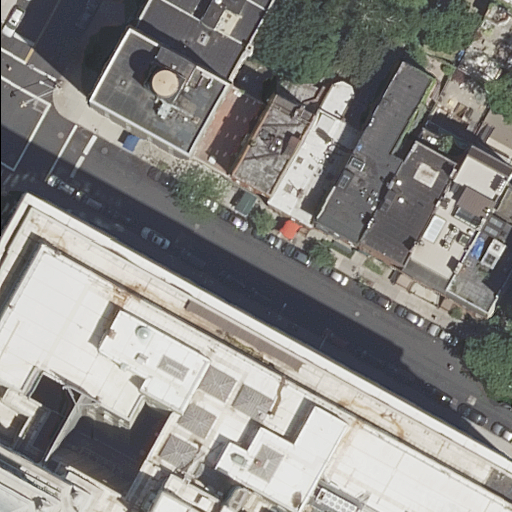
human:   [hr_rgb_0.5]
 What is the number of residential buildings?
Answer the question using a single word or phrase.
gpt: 11

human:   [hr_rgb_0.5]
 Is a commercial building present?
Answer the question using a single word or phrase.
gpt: no

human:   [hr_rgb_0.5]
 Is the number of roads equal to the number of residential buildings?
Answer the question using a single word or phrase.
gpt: no

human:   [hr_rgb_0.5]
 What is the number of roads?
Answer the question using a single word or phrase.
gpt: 2

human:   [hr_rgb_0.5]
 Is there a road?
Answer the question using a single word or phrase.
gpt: yes

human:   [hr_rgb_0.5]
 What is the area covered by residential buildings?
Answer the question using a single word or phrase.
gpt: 2540m2

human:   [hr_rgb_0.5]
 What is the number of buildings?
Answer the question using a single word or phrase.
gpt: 11

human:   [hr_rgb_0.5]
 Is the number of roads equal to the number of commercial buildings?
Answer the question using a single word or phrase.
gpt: no

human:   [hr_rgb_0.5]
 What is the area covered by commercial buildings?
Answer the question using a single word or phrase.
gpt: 0m2

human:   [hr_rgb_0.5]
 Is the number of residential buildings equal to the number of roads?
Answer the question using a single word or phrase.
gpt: no

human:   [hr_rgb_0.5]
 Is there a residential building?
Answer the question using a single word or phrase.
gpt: yes

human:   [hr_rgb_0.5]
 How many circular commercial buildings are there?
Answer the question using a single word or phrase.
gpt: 0

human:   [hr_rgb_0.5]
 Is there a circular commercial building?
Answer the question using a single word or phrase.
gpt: no

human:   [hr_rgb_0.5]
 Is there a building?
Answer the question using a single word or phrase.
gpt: yes

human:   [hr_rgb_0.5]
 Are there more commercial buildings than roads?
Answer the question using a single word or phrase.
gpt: no

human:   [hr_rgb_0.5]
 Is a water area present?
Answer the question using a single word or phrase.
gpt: no

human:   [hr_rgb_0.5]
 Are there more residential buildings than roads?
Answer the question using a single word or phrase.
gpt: yes

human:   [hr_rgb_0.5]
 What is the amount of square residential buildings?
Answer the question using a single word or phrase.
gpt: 0

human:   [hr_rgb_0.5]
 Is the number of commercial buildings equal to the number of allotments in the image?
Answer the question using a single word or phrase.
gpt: yes

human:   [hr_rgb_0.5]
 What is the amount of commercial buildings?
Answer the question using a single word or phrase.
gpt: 0

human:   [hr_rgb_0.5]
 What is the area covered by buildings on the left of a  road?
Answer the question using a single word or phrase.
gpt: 0m2

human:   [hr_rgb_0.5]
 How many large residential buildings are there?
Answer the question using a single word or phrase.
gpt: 1

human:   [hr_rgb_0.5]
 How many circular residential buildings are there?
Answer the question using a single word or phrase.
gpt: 0

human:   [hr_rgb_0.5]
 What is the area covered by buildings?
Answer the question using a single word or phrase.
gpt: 2540m2

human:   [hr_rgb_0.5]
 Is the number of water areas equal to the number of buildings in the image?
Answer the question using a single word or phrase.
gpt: no

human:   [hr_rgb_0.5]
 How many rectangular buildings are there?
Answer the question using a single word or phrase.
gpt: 9

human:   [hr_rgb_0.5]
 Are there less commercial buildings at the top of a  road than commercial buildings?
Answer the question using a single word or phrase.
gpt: no

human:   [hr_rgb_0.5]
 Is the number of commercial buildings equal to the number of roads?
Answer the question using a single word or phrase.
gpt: no

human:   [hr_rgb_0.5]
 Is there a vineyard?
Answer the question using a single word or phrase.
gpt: no

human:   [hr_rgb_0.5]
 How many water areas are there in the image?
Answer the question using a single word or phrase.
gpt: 0

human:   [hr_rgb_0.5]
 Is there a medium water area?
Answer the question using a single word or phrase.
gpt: no

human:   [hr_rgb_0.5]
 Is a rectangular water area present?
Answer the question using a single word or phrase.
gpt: no

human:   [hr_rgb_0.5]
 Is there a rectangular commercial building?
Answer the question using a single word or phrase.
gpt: no

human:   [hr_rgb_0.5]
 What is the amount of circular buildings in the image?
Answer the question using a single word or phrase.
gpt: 0

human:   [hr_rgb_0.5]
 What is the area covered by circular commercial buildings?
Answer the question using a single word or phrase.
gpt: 0m2

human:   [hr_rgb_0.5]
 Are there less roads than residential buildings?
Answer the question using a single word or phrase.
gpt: yes

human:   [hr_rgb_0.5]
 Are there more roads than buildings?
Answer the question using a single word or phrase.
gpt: no

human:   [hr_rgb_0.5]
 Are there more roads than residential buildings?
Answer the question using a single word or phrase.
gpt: no

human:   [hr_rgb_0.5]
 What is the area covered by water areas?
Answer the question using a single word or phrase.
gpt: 0m2

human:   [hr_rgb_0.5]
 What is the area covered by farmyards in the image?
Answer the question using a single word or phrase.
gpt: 0m2

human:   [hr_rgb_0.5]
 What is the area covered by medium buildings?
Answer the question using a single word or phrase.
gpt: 1949m2

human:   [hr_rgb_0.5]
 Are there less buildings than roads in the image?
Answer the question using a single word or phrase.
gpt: no

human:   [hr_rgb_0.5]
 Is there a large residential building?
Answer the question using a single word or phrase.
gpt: yes

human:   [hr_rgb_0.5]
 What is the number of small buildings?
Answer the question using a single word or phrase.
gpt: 2

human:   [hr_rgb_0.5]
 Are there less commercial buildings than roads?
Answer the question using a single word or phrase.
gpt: yes

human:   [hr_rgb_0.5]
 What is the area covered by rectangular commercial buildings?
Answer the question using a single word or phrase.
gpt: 0m2

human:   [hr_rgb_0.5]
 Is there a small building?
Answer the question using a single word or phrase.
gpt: yes

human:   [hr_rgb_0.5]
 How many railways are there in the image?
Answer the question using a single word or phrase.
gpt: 0

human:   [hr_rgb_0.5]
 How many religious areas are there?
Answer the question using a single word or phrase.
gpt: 0

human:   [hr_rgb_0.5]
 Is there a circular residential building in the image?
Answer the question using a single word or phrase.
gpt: no

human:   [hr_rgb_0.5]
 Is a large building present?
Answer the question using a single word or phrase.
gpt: yes

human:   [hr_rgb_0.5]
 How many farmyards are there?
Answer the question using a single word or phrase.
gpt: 0

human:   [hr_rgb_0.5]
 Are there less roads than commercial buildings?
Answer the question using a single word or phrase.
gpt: no

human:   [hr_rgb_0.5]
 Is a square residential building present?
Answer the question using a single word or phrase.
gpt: no

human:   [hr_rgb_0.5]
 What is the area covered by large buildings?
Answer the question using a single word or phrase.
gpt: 510m2

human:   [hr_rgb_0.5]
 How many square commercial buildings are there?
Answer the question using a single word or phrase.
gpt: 0

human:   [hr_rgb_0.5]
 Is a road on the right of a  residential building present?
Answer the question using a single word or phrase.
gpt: no

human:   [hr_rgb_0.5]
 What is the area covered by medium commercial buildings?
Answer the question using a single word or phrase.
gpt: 0m2

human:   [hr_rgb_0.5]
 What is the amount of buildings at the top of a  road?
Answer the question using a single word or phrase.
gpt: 7

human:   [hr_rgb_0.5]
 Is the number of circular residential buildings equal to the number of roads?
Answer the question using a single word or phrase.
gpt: no

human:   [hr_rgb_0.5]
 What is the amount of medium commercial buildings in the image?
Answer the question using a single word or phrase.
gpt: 0

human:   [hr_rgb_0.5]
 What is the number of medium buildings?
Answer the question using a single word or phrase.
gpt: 8

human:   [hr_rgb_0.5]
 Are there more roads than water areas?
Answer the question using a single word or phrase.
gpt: yes

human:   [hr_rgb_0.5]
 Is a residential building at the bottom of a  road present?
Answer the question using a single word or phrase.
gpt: yes